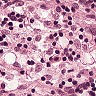
Metastatic tissue present: no